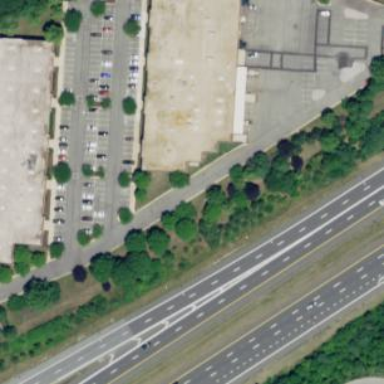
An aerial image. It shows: Building with asphalt surface.